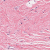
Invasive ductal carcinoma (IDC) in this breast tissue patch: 0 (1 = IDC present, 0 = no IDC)